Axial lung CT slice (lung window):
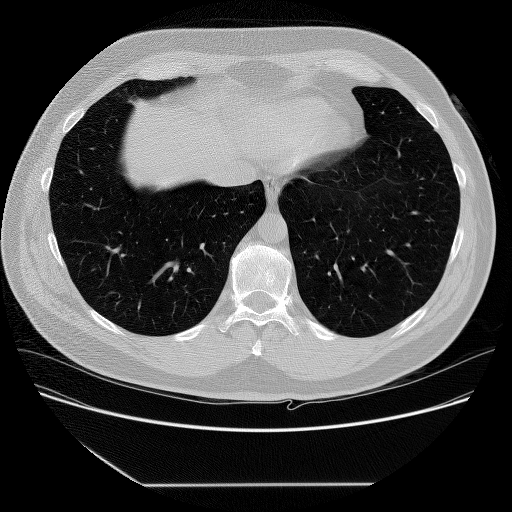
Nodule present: no